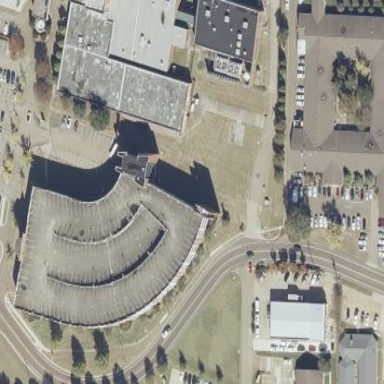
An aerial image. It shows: Multi-storey parking facility.